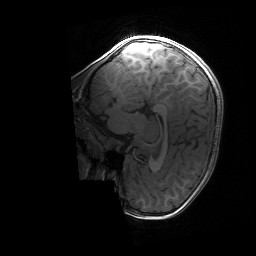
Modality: T1w
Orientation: sagittal
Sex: female
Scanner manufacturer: siemens
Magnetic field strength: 3 T
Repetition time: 1.9 s
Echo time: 0.00243 s